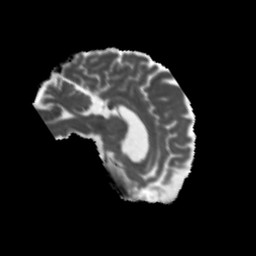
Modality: MD
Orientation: sagittal
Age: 54
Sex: male
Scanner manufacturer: siemens
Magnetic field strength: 3 T
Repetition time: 5.47 s
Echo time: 0.0854 s